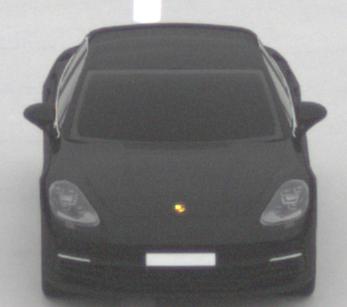
Make: Porsche
Model: Panamera
Detailed model: Panamera (971)
Model produced from: 2016/11
Model produced until: 2018/08
Doors: 5
Color: black
Road condition: dry road
Daytime: midday
Contrast: low contrast